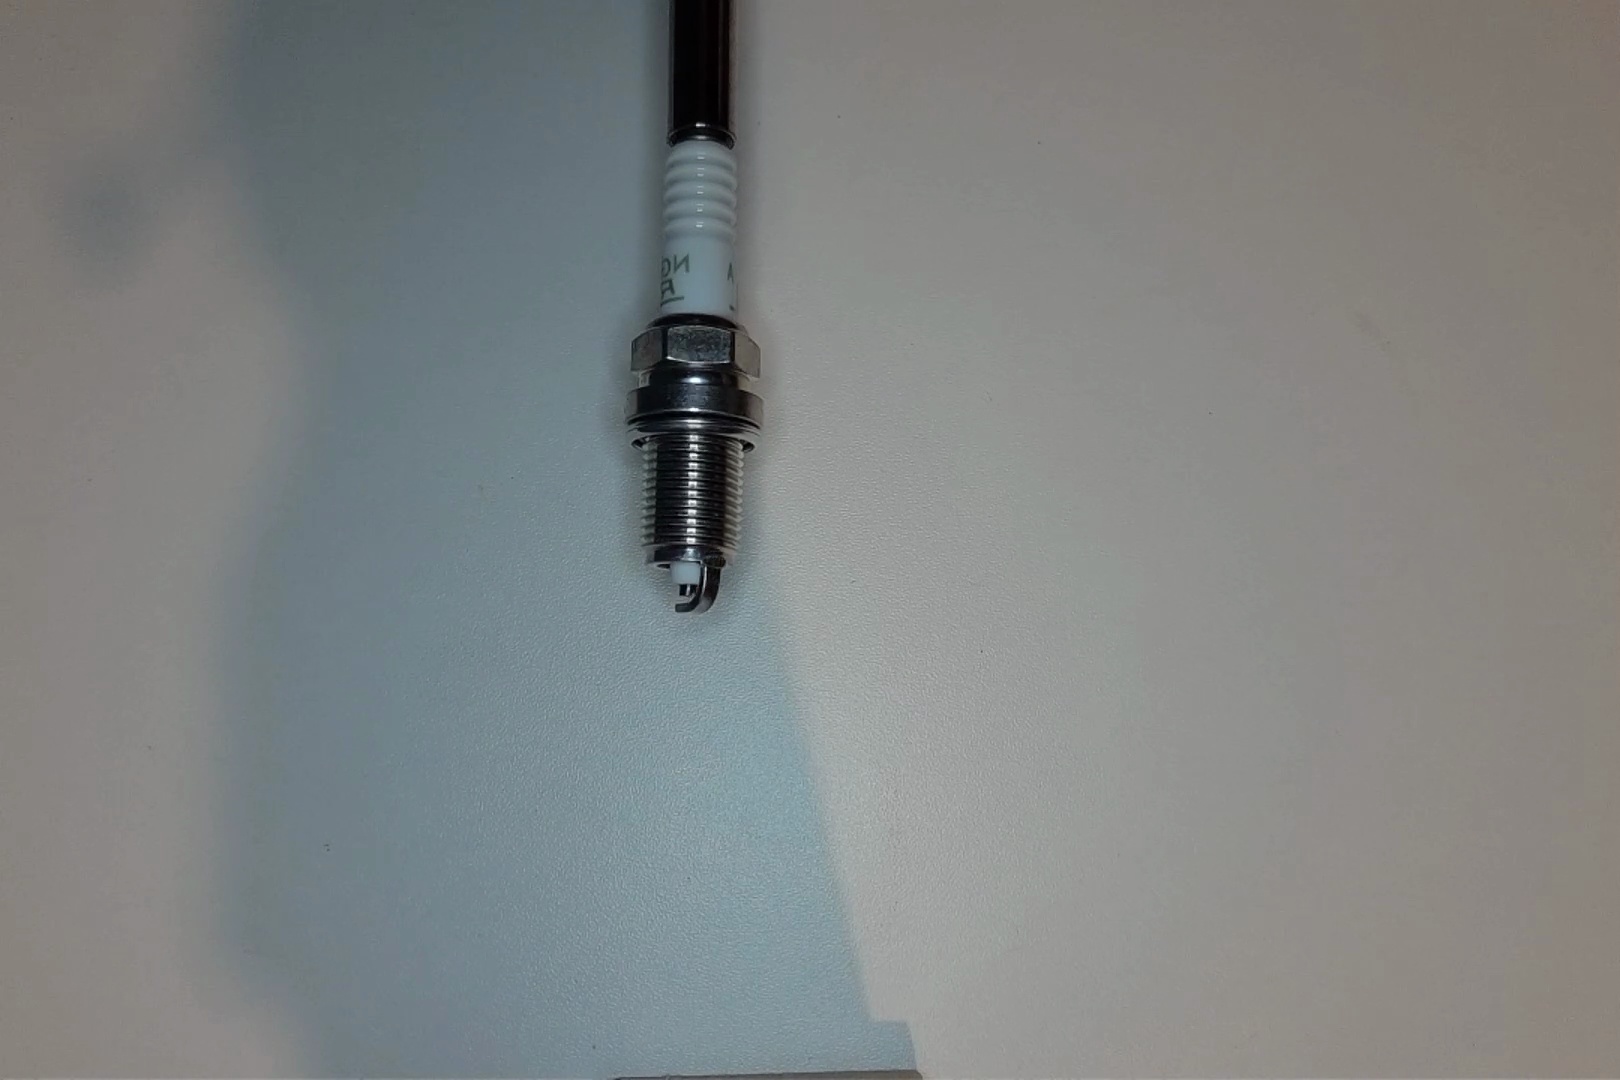
Label: normal